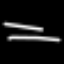
Label: line